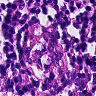
Metastatic tissue present: no